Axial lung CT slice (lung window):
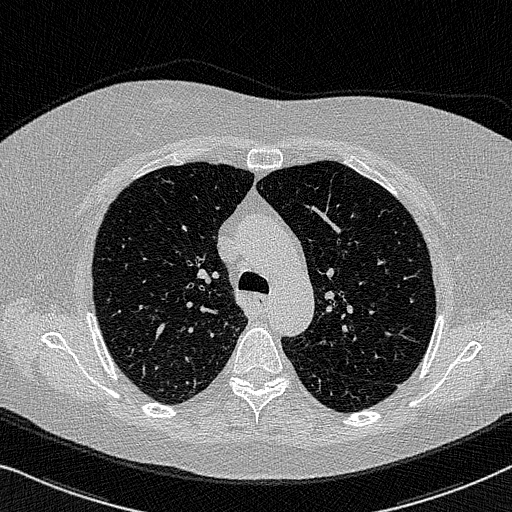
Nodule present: no